Question: I have a dropdown form, whose width is currently constrained by the width of the link activating the dropdown:

I want the form to extend as far as needed to put all form elements on one line. How can I do that?
Current HTML code:
'''
<h1>Time Period:
<div id="date-filter-dropdown" class="dropdown">
<a class="dropdown-toggle" data-toggle="dropdown" href="#">
<span class="primary">May 2013</span></a>
<ul class="dropdown-menu" role="menu">
<li>
<form class="form-inline">
<input type="text" class="input-mini filter-time-form" id="id_filter_form_year" maxlength="4" size="4" placeholder="YYYY" />
<span class="filter-form-date-dividers">&dash;</span>
<input type="text" class="input-mini filter-time-form" id="id_filter_form_month" maxlength="2" size="2" placeholder="MM" />
<span class="filter-form-date-dividers">&dash;</span>
<input type="text" class="input-mini filter-time-form" id="id_filter_form_day" maxlength="2" size="2" placeholder="DD" />
<button type="button" class="btn btn-primary javascript-submit" id="filter-date-submit" onclick="filter_time();">Filter</button>
</form>
</li>
</ul>
</div>
</h1>
'''
<URL>
Also, for whatever reason, clicking on the form makes it disappear right now. This doesn't happen on the actual webpage I was working with, only on the JSFiddle page. I've bypassed this issue by pressing tab for now.
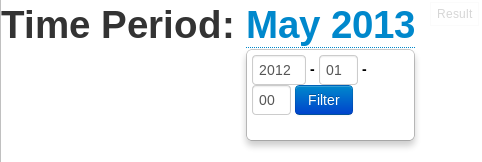
Answer: '''
h1 div#date-filter-dropdown ul.dropdown-menu {
white-space:nowrap;
min-width: 10px;
}
'''